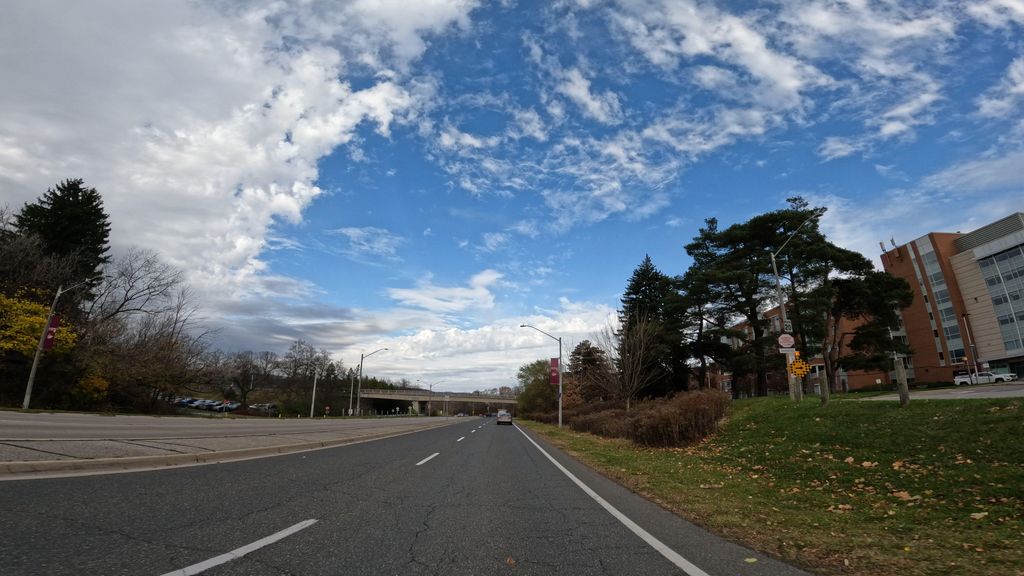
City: hamilton